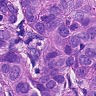
Metastatic tissue present: yes